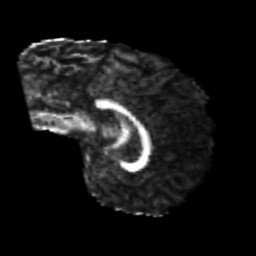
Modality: FA
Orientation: sagittal
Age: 24
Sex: female
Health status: healthy
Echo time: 0.074 s